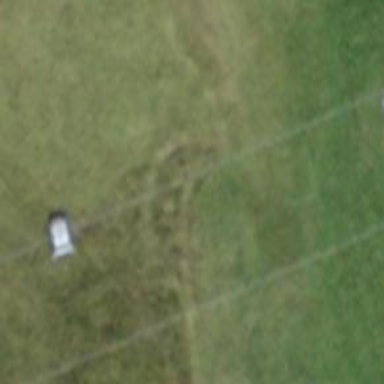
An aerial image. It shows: Pylon used for aerialway.